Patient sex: F
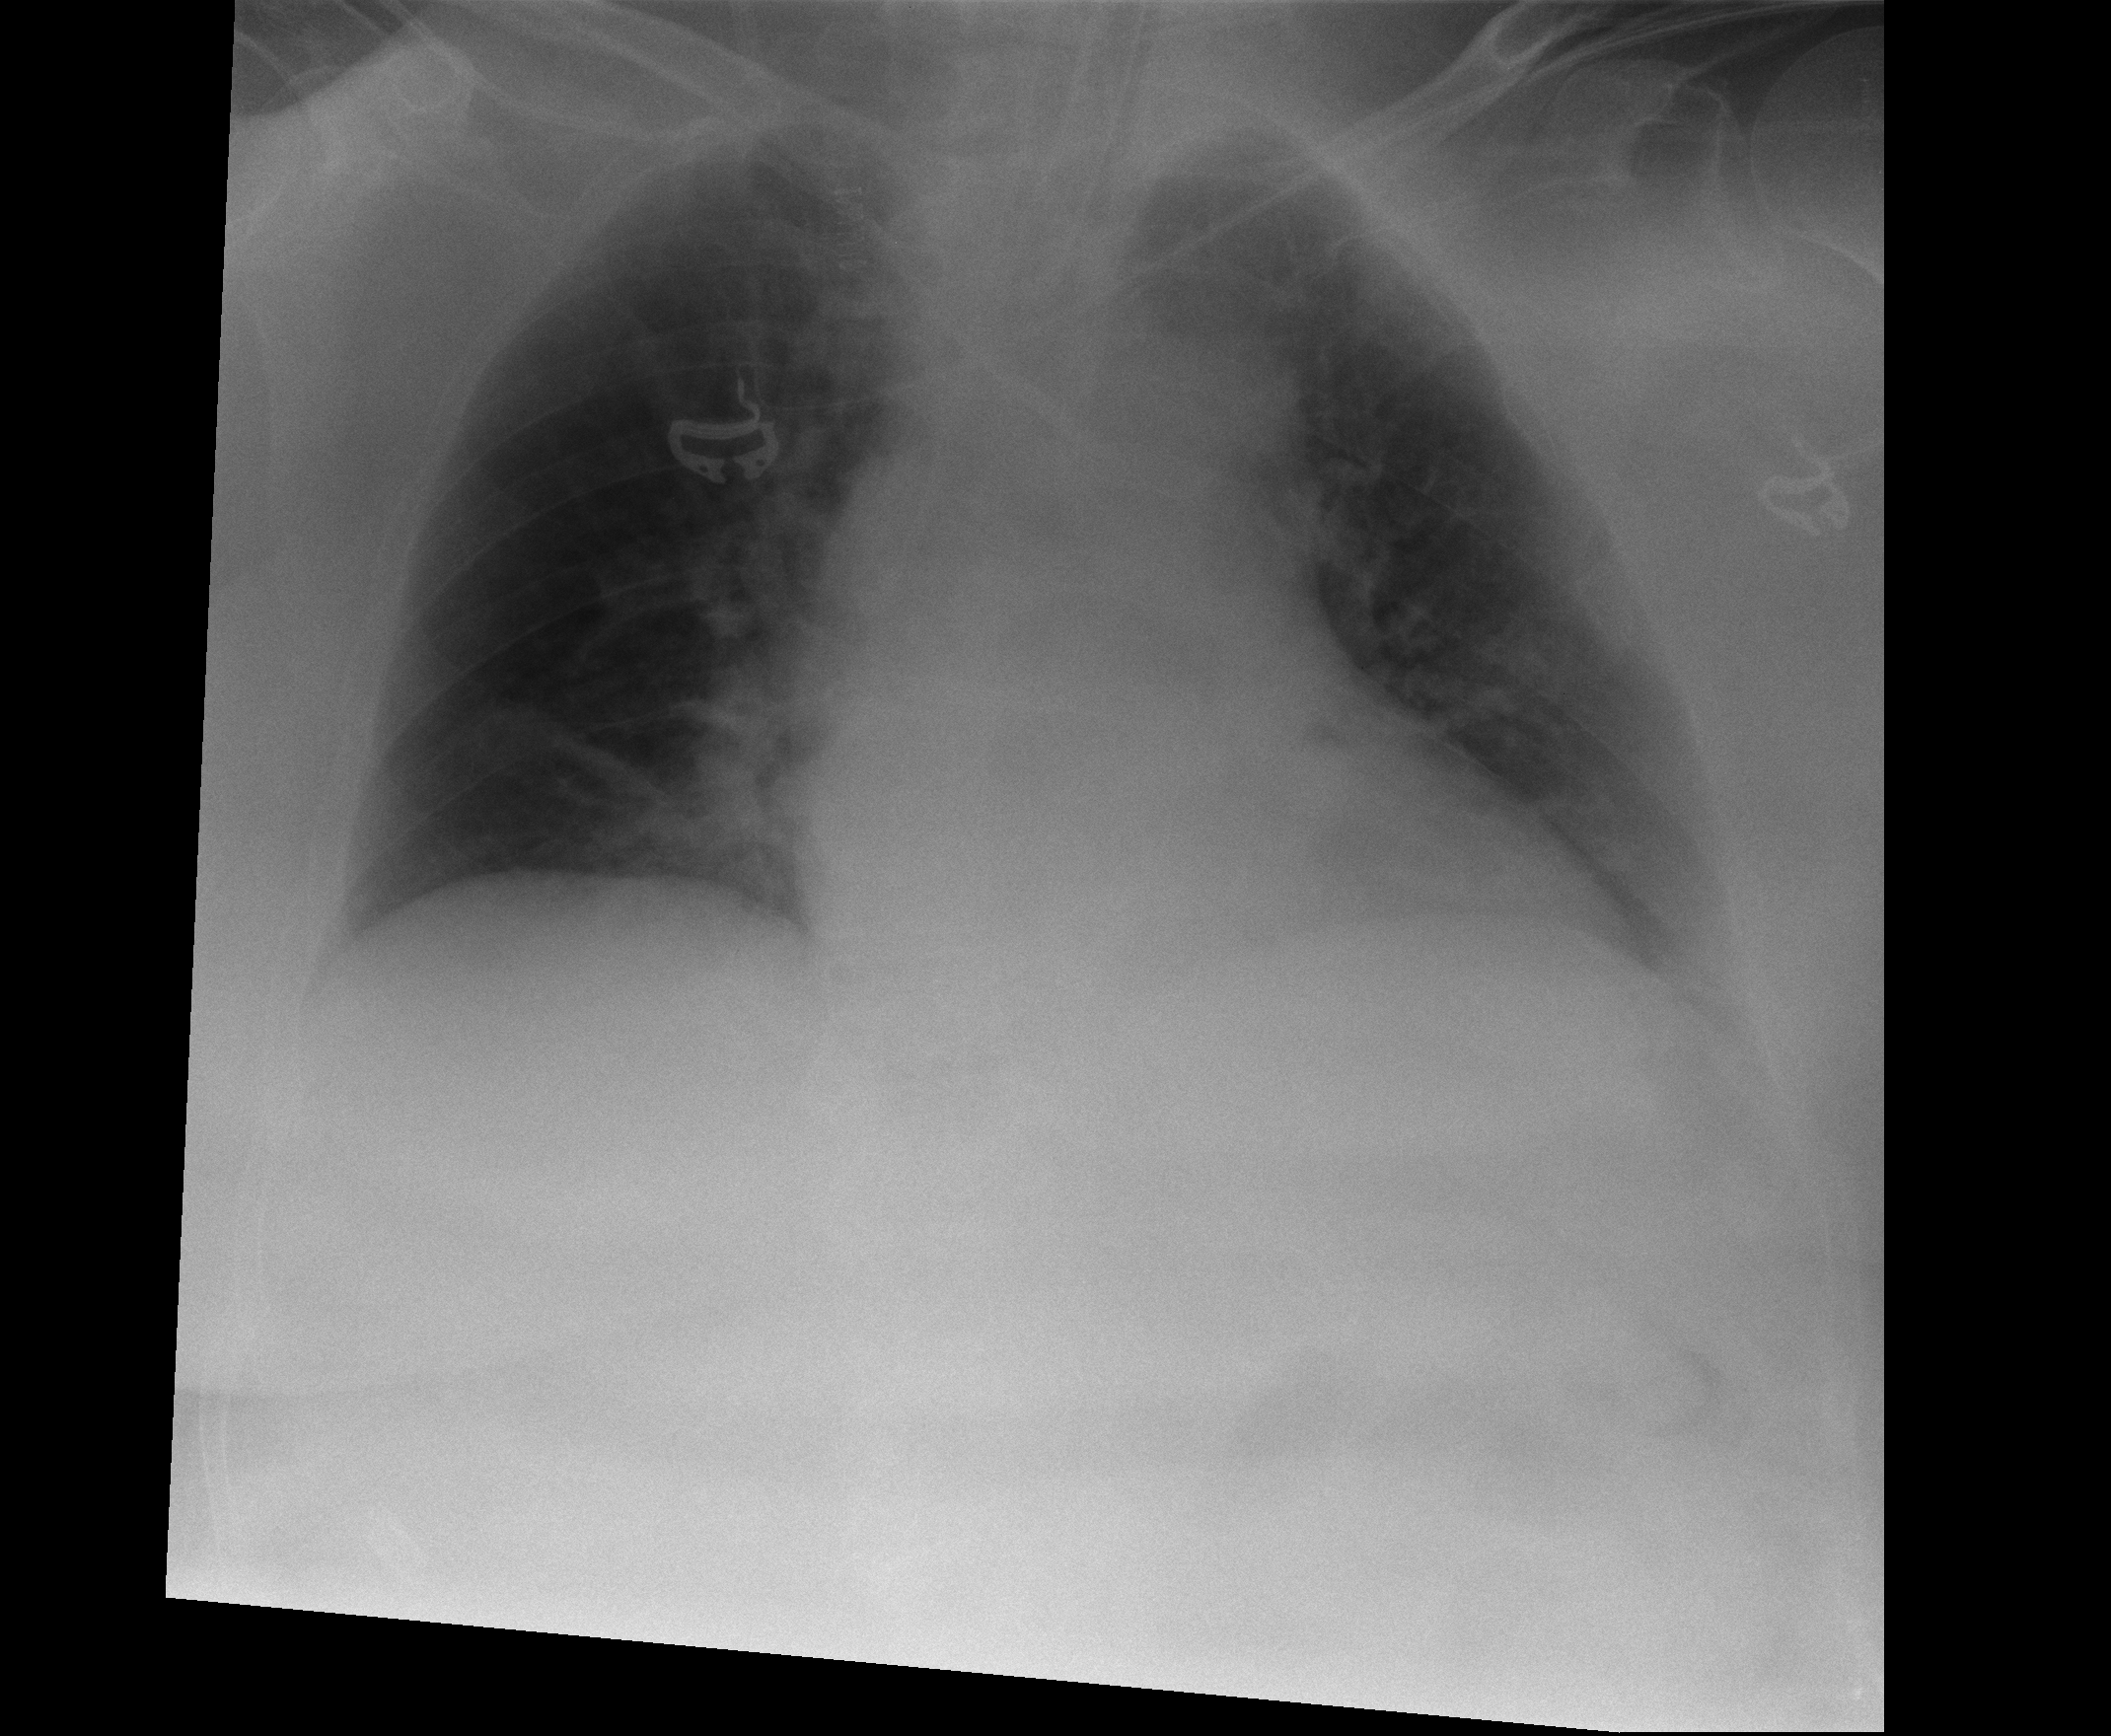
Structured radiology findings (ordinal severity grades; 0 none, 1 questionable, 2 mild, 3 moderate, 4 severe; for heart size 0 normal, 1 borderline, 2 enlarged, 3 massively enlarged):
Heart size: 1
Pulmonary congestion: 0
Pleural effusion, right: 0
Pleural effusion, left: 0
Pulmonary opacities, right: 0
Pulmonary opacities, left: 0
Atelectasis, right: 2
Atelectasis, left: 1